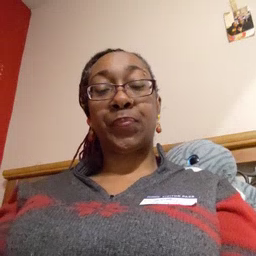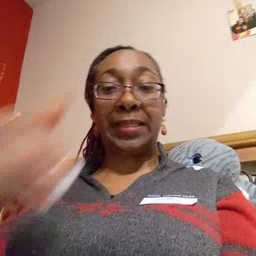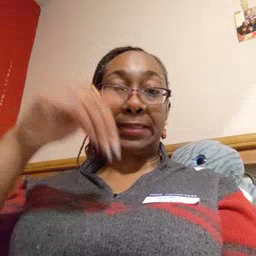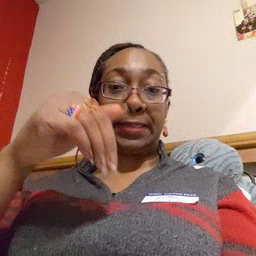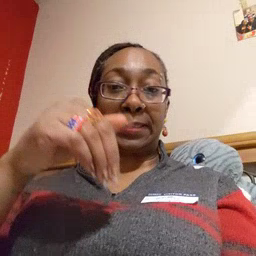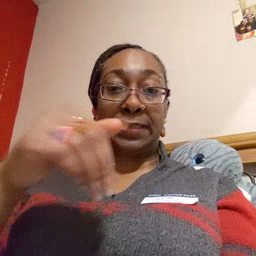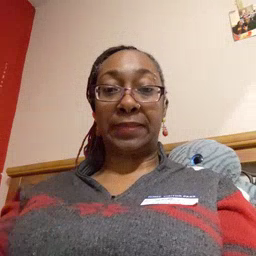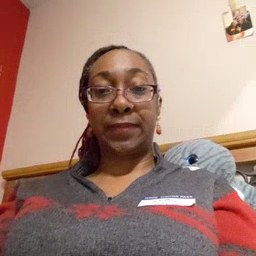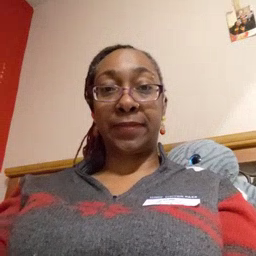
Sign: night